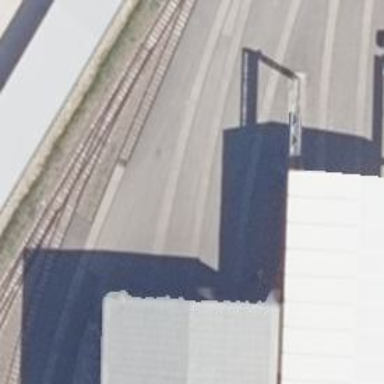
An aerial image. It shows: Railway spur service.